Interaction volume radius: 10 \u00c5
Interaction volume height: 15 \u00c5
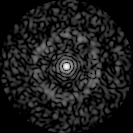
Disorder parameter: 0.851